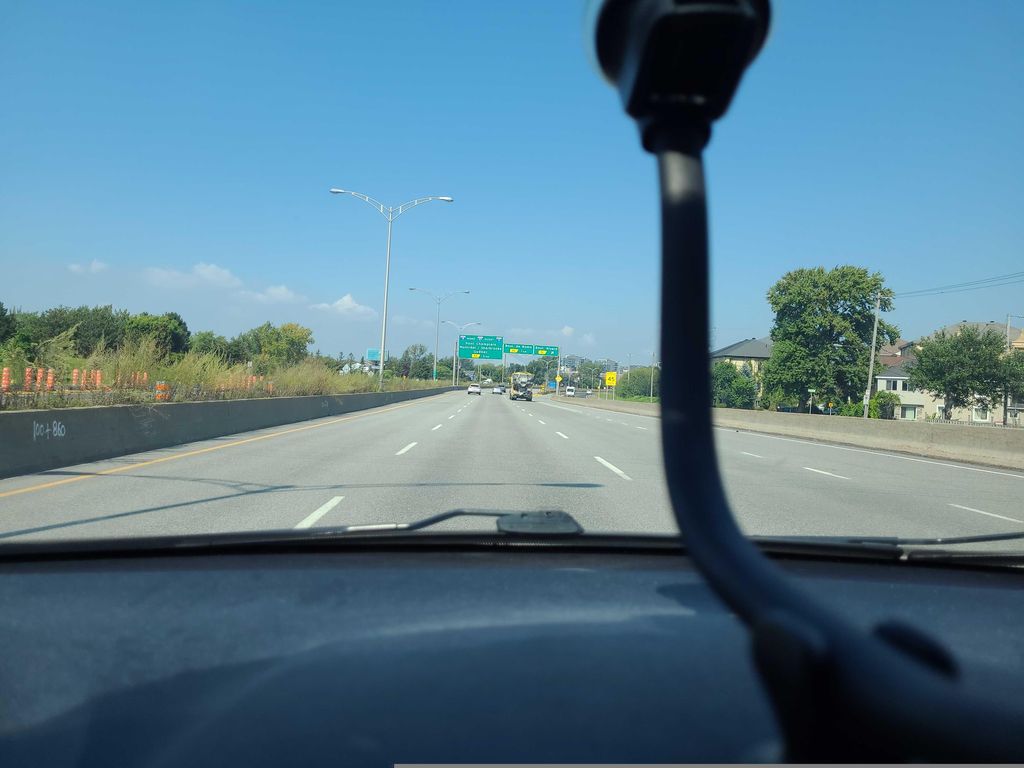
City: montreal